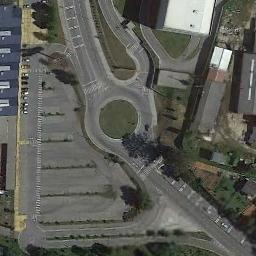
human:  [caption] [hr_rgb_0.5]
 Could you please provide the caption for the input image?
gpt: There are several buildings beside the roundabout .

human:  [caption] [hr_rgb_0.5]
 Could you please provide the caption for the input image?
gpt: There are several vehicles driving on the road at the roundabout, There are some buildings and some trees and some lawns around the roundabout, And many cars are parked in the open space beside the roundabout .

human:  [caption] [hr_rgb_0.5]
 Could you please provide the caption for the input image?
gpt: The roundabout is on the grass next to buildings .

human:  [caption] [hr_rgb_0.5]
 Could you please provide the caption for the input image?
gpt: The roundabout connects three roads and a clearing is next to the roundabout .

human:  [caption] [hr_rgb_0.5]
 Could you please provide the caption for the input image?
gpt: There are some green lawns and buildings near the roundabout .